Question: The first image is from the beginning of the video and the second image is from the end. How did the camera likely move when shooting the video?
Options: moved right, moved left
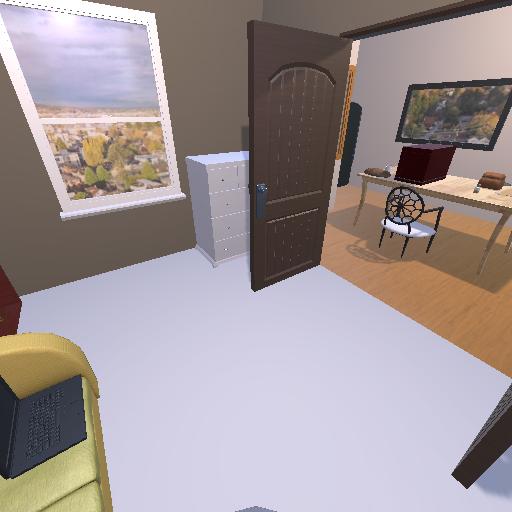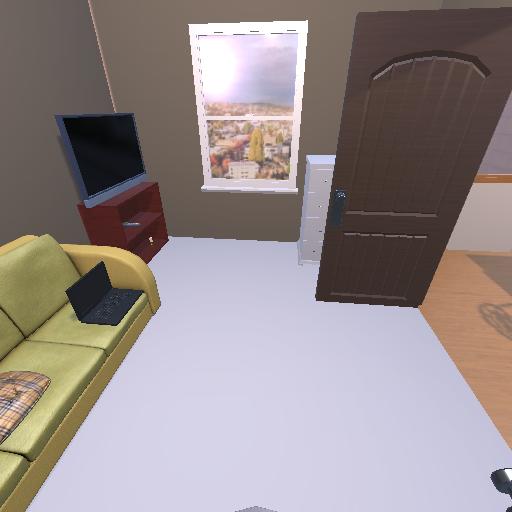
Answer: moved right